Interaction volume radius: 5 \u00c5
Interaction volume height: 35 \u00c5
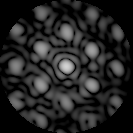
Disorder parameter: 0.4262